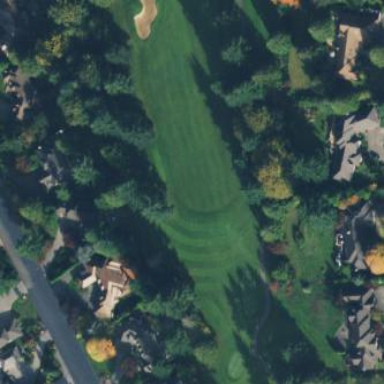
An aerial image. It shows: Grassy area designated as golf fairway.